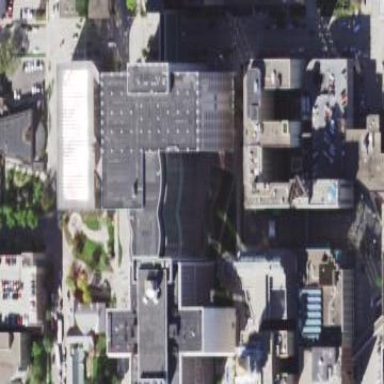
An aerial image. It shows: Office building.